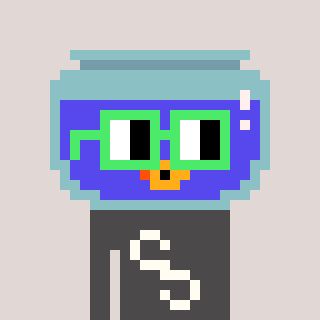
a pixel art character with square light green glasses, a goldfish-shaped head and a grayscale-colored body on a warm background